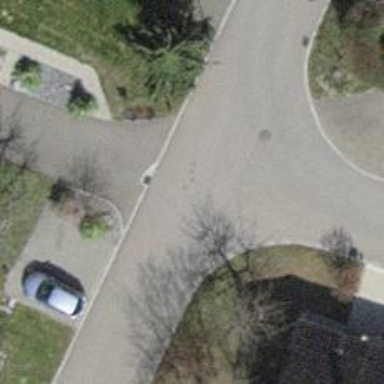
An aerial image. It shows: Paved residential road.